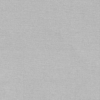
Label: not_dusty